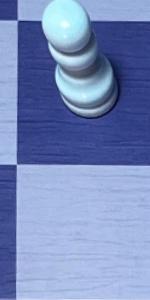
Label: Empty